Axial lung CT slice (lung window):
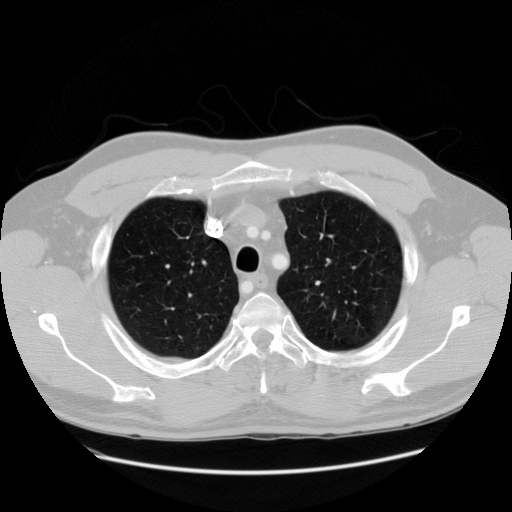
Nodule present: no